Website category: sports
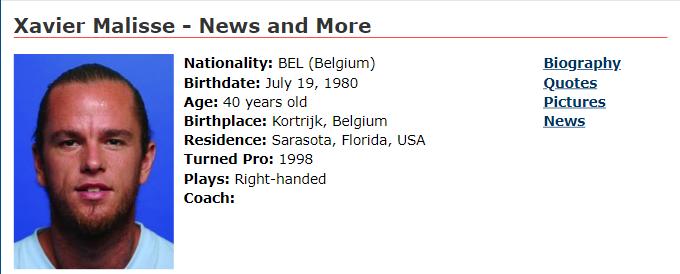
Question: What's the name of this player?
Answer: Xavier Malisse

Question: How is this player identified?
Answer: Xavier Malisse

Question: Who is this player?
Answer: Xavier Malisse

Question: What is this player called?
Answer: Xavier Malisse

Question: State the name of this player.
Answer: Xavier Malisse

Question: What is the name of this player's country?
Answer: BEL

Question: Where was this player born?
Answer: BEL

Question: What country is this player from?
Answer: BEL

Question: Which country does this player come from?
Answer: BEL

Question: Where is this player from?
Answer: BEL

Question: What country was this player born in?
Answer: BEL

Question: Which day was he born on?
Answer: July 19, 1980

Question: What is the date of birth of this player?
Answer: July 19, 1980

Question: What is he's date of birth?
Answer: July 19, 1980

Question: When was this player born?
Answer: July 19, 1980

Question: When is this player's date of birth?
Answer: July 19, 1980

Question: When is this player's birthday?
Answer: July 19, 1980

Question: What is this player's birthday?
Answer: July 19, 1980

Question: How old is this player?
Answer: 40 years old

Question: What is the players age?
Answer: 40 years old

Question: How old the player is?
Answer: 40 years old

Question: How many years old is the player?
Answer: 40 years old

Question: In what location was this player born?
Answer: Kortrijk, Belgium

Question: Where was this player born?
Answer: Kortrijk, Belgium

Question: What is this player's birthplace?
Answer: Kortrijk, Belgium

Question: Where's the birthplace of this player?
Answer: Kortrijk, Belgium

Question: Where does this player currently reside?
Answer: Sarasota, Florida, USA

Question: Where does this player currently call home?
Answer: Sarasota, Florida, USA

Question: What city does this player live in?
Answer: Sarasota, Florida, USA

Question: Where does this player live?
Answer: Sarasota, Florida, USA

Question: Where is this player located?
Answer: Sarasota, Florida, USA

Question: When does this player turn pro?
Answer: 1998

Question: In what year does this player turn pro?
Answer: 1998

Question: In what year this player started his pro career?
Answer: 1998

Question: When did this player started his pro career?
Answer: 1998

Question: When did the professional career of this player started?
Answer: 1998

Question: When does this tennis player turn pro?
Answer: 1998

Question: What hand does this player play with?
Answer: Right-handed

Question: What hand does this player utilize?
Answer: Right-handed

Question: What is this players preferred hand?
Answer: Right-handed

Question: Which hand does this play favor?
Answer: Right-handed

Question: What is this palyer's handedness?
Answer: Right-handed